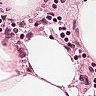
Metastatic tissue present: no